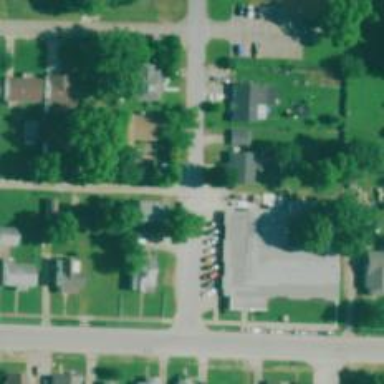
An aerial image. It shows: Alleyway designated as service road.